Question: I stumbled upon this code, and was wondering why the C# compiler raises no warnings or errors. Strictly speaking, I guess I'm trying to execute nothing which is in fact valid? (for the empty lines)

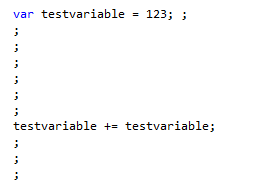
Answer: It's an . It is useful as a loop body:
'''
while(!Condition()) ;
'''
More common in for-loops where the loop body is embedded fully in the loop header.
Let's traverse to the last element of a linked list:
'''
Node current = head;
for (; current.Next != null; current = current.Next) ;
return current;
'''
It looks a little nasty and generally I prefer writing a longer but more readable loop instead. C++ people tend to cram stuff into the loop header a lot.
I'm sure it can come in handy in code-generation scenarios as well.